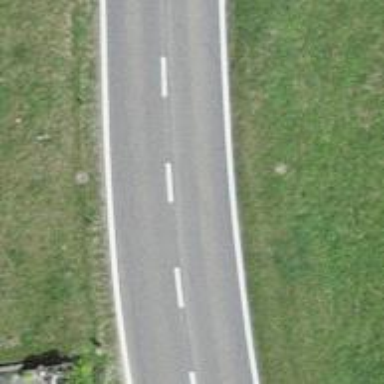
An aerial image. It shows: Secondary road with asphalt surface.